Question: I have an Excel with the following structure which I want to convert to another structure:

The actual file is much more complex than this - but I created this schematic to describe the essence of the problem. The file currently has around 5K rows, but it is expected to contain around 50K-100K entries. So, the solution should have a good performance.
What I have in mind is
1. Copy columns from Customer Name to Unit Price and Year 1 Quantity & Year 1 TotalCost and paste it in the destination range and add a column year number and populate it with 1
2. Copy columns from Customer Name to Unit Price and Year 2 Quantity & Year 2 TotalCost and populate year number column with 2
The questions I have are these:
1. Will this solution perform well?
2. Are there other solutions that avoids copying and pasting multiple times?
3. Is there a way to update the source range itself without pasting the data in a new destination range?
I did a google search and tried to read as many article as I could. I also read the following threads in Stackoverflow, but none of them has the answer that I am looking for
<URL>
<URL>
<URL>
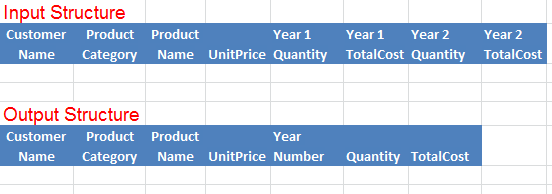
Answer: I think you should consider transferring this application to Access or other database. The rest of this answer assumes that this is not possible at this time.
The approach you are considering has a slow loop:
'''
With Worksheets("Input")
Cut
End With
With Worksheets("Output")
Paste
End With
'''
I would :
- - - - -
If you need example code, I am happy to provide some. I could code for your example sheet but some characteristics of the real worksheets would give you more useful code for little extra effort on my part.
You say "The actual file is much more complex than this - but I created this schematic to describe the essence of the problem."
I have assumed:
- - - - - - -
I created worksheet Input and created the 20 data rows. I duplicated data rows 3 to 22 down to create 5,000 data rows. I assume this is a fair representation of your data:

The output from the macro is in worksheet Output:

This is what I believe you seek. I have rearranged the data as specified. I have copied the format of the header rows, the column widths and the number formats across. If you have formulae in the input they will be values in the output.
For 5,000 rows the macro takes about .1 seconds to copy the data and about .05 seconds to apply the formatting.
In the code I have included comments to say what I am doing and why I am doing it but there are not many comments explaining the VBA statements. For example the first statement is 'Option Explicit'. It is easy to look this up in VB Help or you can search the internet for "Excel VBA Option Explicit". Come back with questions if necessary.
Hope this helps.
'''
Option Explicit
Sub Reformat()
Dim CellHeaderColourBack As Long
Dim CellHeaderColourFore As Long
Dim CellHeaderBold As Boolean
Dim CellInValue() As Variant
Dim CellOutHeaderHAlign() As Long
Dim CellOutNumberFormat() As String
Dim CellOutValue() As Variant
Dim ColInCrnt As Long
Dim ColInCrnt2 As Long
Dim ColInMax As Long
Dim ColOutCrnt As Long
Dim ColOutMax As Long
Dim ColWidth() As Single
Dim NumRowsData As Long
Dim RowInCrnt As Long
Dim RowInMax As Long
Dim RowOutCrnt As Long
Dim RowOutMax As Long
Dim TimeStart As Single
' I use constants to define values that might change. For example, you have
' two header rows so the first data row is 3.
' "For RowCrnt = RowDataFirst to RowMax" instead of
' "For RowCrnt = 3 to RowMax"
' makes the code easier to understand and makes it easy to update the code
' if you add another header row.
Const RowDataFirst As Long = 3 ' First data row
Const NumNonYearCols As Long = 4 ' Number of columns not linked to a year
Const NumColsPerYear As Long = 2 ' Number of columns per year
TimeStart = Timer ' Seconds since midnight
With Worksheets("Input")
' There are several ways of identifying the last column and the last row.
' None work in every situation. I think this method should be satisfactory
' for your worksheet although there is a warning later about ColMax.
ColInMax = .Cells.SpecialCells(xlCellTypeLastCell).Column
RowInMax = .Cells.SpecialCells(xlCellTypeLastCell).Row
' Debug.Print output to the Immediate Window. I have left diagnostic
' outputs within the code. Delete once you have adapted the code to
' your requirements.
Debug.Print "ColInMax=" & ColInMax & " RowInMax=" & RowInMax
' I never did much programming in C++ or Java but I never used a language
' that did not have an Assert statement of some kind.
' A key assumption of the code is that the the number of columns is of the
' form: NumNonYearCols + NunYears * NumColsPerYear.
' The interpreter will stop on this statement if this assumption is untrue.
' If the interpreter does stop even though you think the assumption is true,
' you will probably have a stray value or formatted cell to the right of the
' main data table. Try deleting columns to the right of the data table.
' Alternatively, set ColInMax = NumNonYearCols + NumYears * NumColsPerYear
' so the extract ignores anything outside the data table.
Debug.Assert (ColInMax - NumNonYearCols) Mod NumColsPerYear = 0
' Load all values within the worksheet to the array CellValue.
CellInValue = .Range(.Cells(1, 1), .Cells(RowInMax, ColInMax)).Value
' CellInValue will now be a two dimensional array. Dimension 1 will be for
' rows and dimension 2 will be for columns. This is not conventional for
' arrays but matches the VBA for accessing cells.
' The lower bound for both dimensions will be 1.
' Record the formatting of cell A1 so this can be applied to all header
' cells in worksheet Output. If the formatting is more complicated than
' this, it will probably be easier to copy and paste the header rows from
' the input to the output worksheet.
With .Cells(1, 1)
CellHeaderColourBack = .Interior.Color
CellHeaderColourFore = .Font.Color
' Warning the bold state of a cell will be non-boolean if
' some characters are bold and some are not.
CellHeaderBold = .Font.Bold
End With
' Calculate number of columns in worksheet Output
ColOutMax = NumNonYearCols + 1 + NumColsPerYear
' Record column widths and number formats for first data row and horizontal
' alignment for last header row.
' The column widths will be applied to the relevant output columns
' The number formats will be applied to data cells in the relevant
' output column.
' The horizontal alignments will be applied to header cells in the
' relevant output column.
ReDim ColWidth(1 To ColOutMax)
ReDim CellOutNumberFormat(1 To ColOutMax)
ReDim CellOutHeaderHAlign(1 To ColOutMax)
ColOutCrnt = 1
' Non-year-linked columns
For ColInCrnt = 1 To NumNonYearCols
ColWidth(ColOutCrnt) = .Columns(ColInCrnt).ColumnWidth
CellOutNumberFormat(ColOutCrnt) = _
.Cells(RowDataFirst, ColInCrnt).NumberFormat
CellOutHeaderHAlign(ColOutCrnt) = _
.Cells(RowDataFirst - 1, ColInCrnt).HorizontalAlignment
ColOutCrnt = ColOutCrnt + 1
Next
' Year column
ColWidth(ColOutCrnt) = 5
CellOutNumberFormat(ColOutCrnt) = "General"
CellOutHeaderHAlign(ColOutCrnt) = xlRight
ColOutCrnt = ColOutCrnt + 1
' Year-linked columns
For ColInCrnt = NumNonYearCols + 1 To NumNonYearCols + NumColsPerYear
ColWidth(ColOutCrnt) = .Columns(ColInCrnt).ColumnWidth
CellOutNumberFormat(ColOutCrnt) = _
.Cells(RowDataFirst, ColInCrnt).NumberFormat
CellOutHeaderHAlign(ColOutCrnt) = _
.Cells(RowDataFirst - 1, ColInCrnt).HorizontalAlignment
ColOutCrnt = ColOutCrnt + 1
Next
End With
' I have now extracted everything I want from worksheet Input.
' Worksheet Output will have 1 data row per value in a Quantity column.
' Count these values.
NumRowsData = 0
For RowInCrnt = RowDataFirst To RowInMax
For ColInCrnt = NumNonYearCols + 1 To ColInMax Step NumColsPerYear
If CellInValue(RowInCrnt, ColInCrnt) <> "" Then
NumRowsData = NumRowsData + 1
End If
Next
Next
Debug.Print NumRowsData
' Size CellOutValue so it can hold all the data for Worksheet Output.
' ColOutMax = NumNonYearCols + 1 + NumColsPerYear ' Calculated earlier
RowOutMax = RowDataFirst - 1 + NumRowsData
ReDim CellOutValue(1 To RowOutMax, 1 To ColOutMax)
' Build new header rows.
' Copy header cells for non-year-linked columns
RowOutCrnt = 1
For RowInCrnt = 1 To RowDataFirst - 1
ColOutCrnt = 1
For ColInCrnt = 1 To NumNonYearCols
CellOutValue(RowOutCrnt, ColOutCrnt) = CellInValue(RowInCrnt, ColInCrnt)
ColOutCrnt = ColOutCrnt + 1
Next
RowOutCrnt = RowOutCrnt + 1
Next
' Create header for new column
CellOutValue(RowDataFirst - 1, ColOutCrnt) = "Year"
' Copy one set of year-linked column header cells
RowOutCrnt = 2 ' Row 1 holds year numbers
For RowInCrnt = 2 To RowDataFirst - 1
ColOutCrnt = NumNonYearCols + 2
For ColInCrnt = NumNonYearCols + 1 To NumNonYearCols + NumColsPerYear
CellOutValue(RowOutCrnt, ColOutCrnt) = _
CellInValue(RowInCrnt, ColInCrnt)
ColOutCrnt = ColOutCrnt + 1
Next
RowOutCrnt = RowOutCrnt + 1
Next
' Copy data
RowOutCrnt = RowDataFirst
For RowInCrnt = RowDataFirst To RowInMax
For ColInCrnt = NumNonYearCols + 1 To ColInMax Step NumColsPerYear
' This for-loop tracks the first column of each block of year columns
If CellInValue(RowInCrnt, ColInCrnt) <> "" Then
' There is data for this year for this customer/product
' Copy non-year-linked data
ColOutCrnt = 1
For ColInCrnt2 = 1 To NumNonYearCols
CellOutValue(RowOutCrnt, ColOutCrnt) = _
CellInValue(RowInCrnt, ColInCrnt2)
ColOutCrnt = ColOutCrnt + 1
Next
' Copy year
CellOutValue(RowOutCrnt, ColOutCrnt) = CellInValue(1, ColInCrnt)
ColOutCrnt = ColOutCrnt + 1
' Copy year-linked data
For ColInCrnt2 = ColInCrnt To ColInCrnt + NumColsPerYear - 1
CellOutValue(RowOutCrnt, ColOutCrnt) = _
CellInValue(RowInCrnt, ColInCrnt2)
ColOutCrnt = ColOutCrnt + 1
Next
RowOutCrnt = RowOutCrnt + 1
End If
Next
Next
With Worksheets("Output")
' Delete any existing value
.Cells.EntireRow.Delete
' Download contents of CellOutValue
.Range(.Cells(1, 1), .Cells(RowOutMax, ColOutMax)).Value = CellOutValue
'Set formatting. Selection formats from the input worksheet were saved at
' the beginning. Applying these formats to the output worksheet is not
' necessary but makes the process a little smoother.
For RowOutCrnt = 1 To RowDataFirst - 1
For ColOutCrnt = 1 To ColOutMax
With .Cells(RowOutCrnt, ColOutCrnt)
.Interior.Color = CellHeaderColourBack
.Font.Color = CellHeaderColourFore
.Font.Bold = CellHeaderBold
.HorizontalAlignment = CellOutHeaderHAlign(ColOutCrnt)
End With
Next
Next
For ColOutCrnt = 1 To ColOutMax
.Columns(ColOutCrnt).ColumnWidth = ColWidth(ColOutCrnt)
.Range(.Cells(RowDataFirst, ColOutCrnt), _
.Cells(RowOutMax, ColOutCrnt)).NumberFormat _
= CellOutNumberFormat(ColOutCrnt)
Next
End With
Debug.Print "Duration " & Timer - TimeStart
End Sub
'''